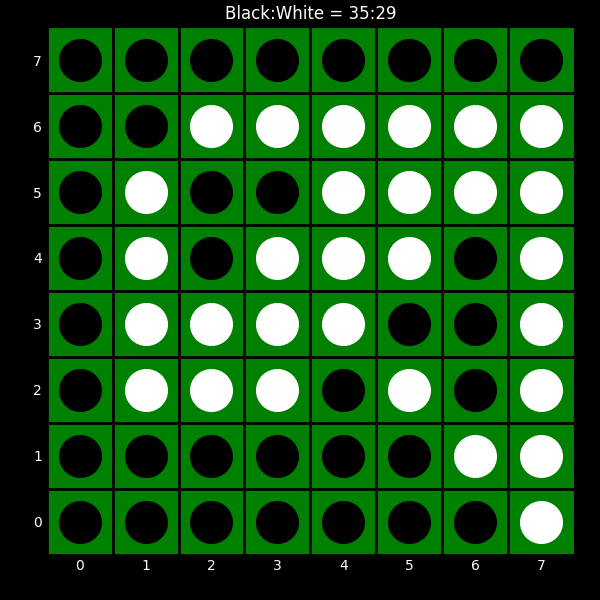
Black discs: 35
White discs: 29